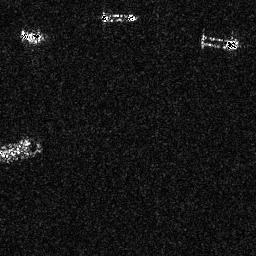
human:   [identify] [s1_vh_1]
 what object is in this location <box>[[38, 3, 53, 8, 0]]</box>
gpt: <ref>1 small ship at the top</ref>

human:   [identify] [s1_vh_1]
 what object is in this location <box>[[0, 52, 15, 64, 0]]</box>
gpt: <ref>1 medium ship at the left</ref>

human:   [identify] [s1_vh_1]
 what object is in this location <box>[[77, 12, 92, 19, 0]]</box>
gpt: <ref>1 medium ship at the top right</ref>

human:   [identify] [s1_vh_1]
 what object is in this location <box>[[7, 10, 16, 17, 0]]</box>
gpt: <ref>1 small ship at the top left</ref>